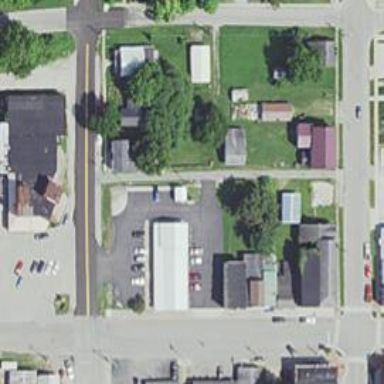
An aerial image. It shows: Alley classified as service road.